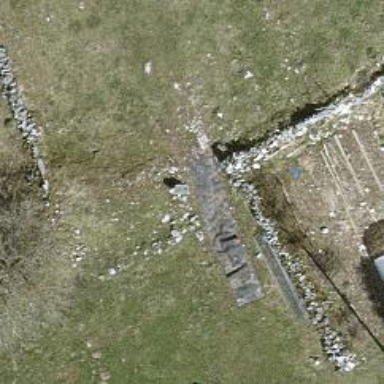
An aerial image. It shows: Wall made of dry stone.